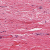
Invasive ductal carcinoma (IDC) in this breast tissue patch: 0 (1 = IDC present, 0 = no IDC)